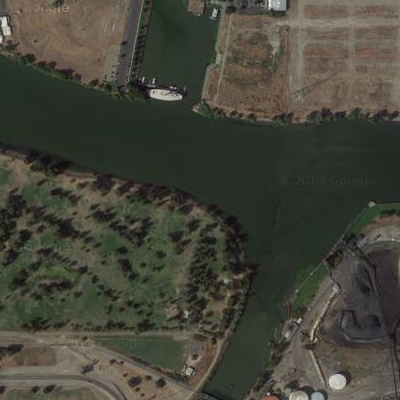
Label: dRiverLake